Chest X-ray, PA view. Patient: 40 years old, sex F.
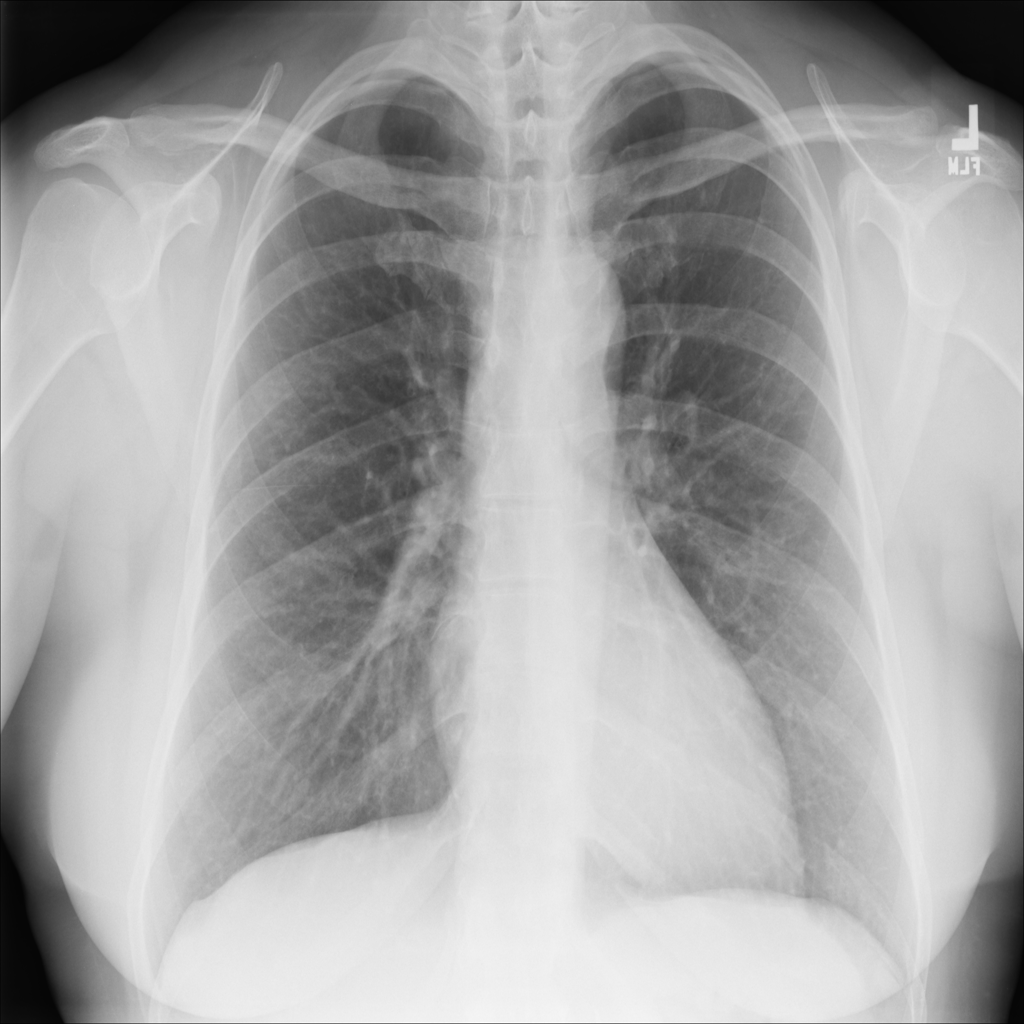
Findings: No Finding